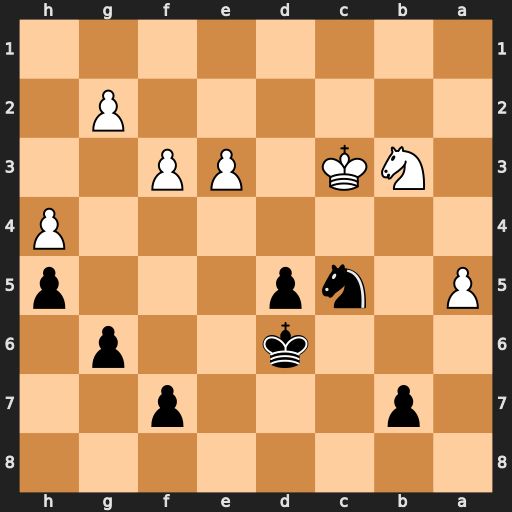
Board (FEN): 8/1p3p2/3k2p1/P1np3p/7P/1NK1PP2/6P1/8
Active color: b
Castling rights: -
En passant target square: -
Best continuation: Nxb3 Kxb3 Kc5 Kc3 Kb5